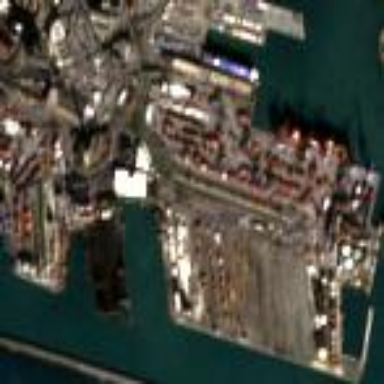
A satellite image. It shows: There is harbour area.